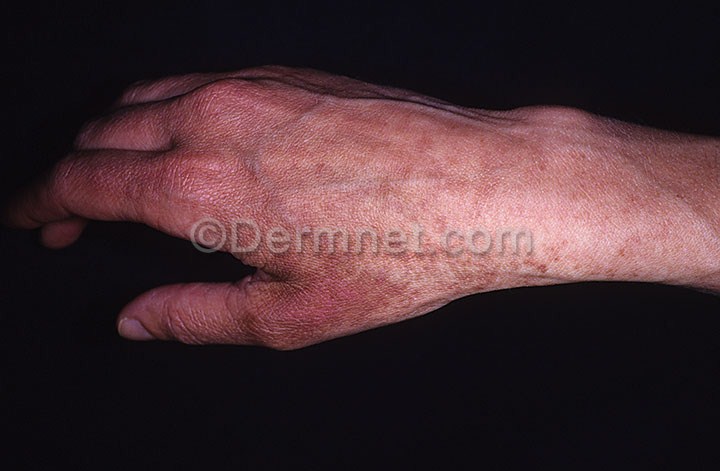
Disease: Light Diseases and Disorders of Pigmentation